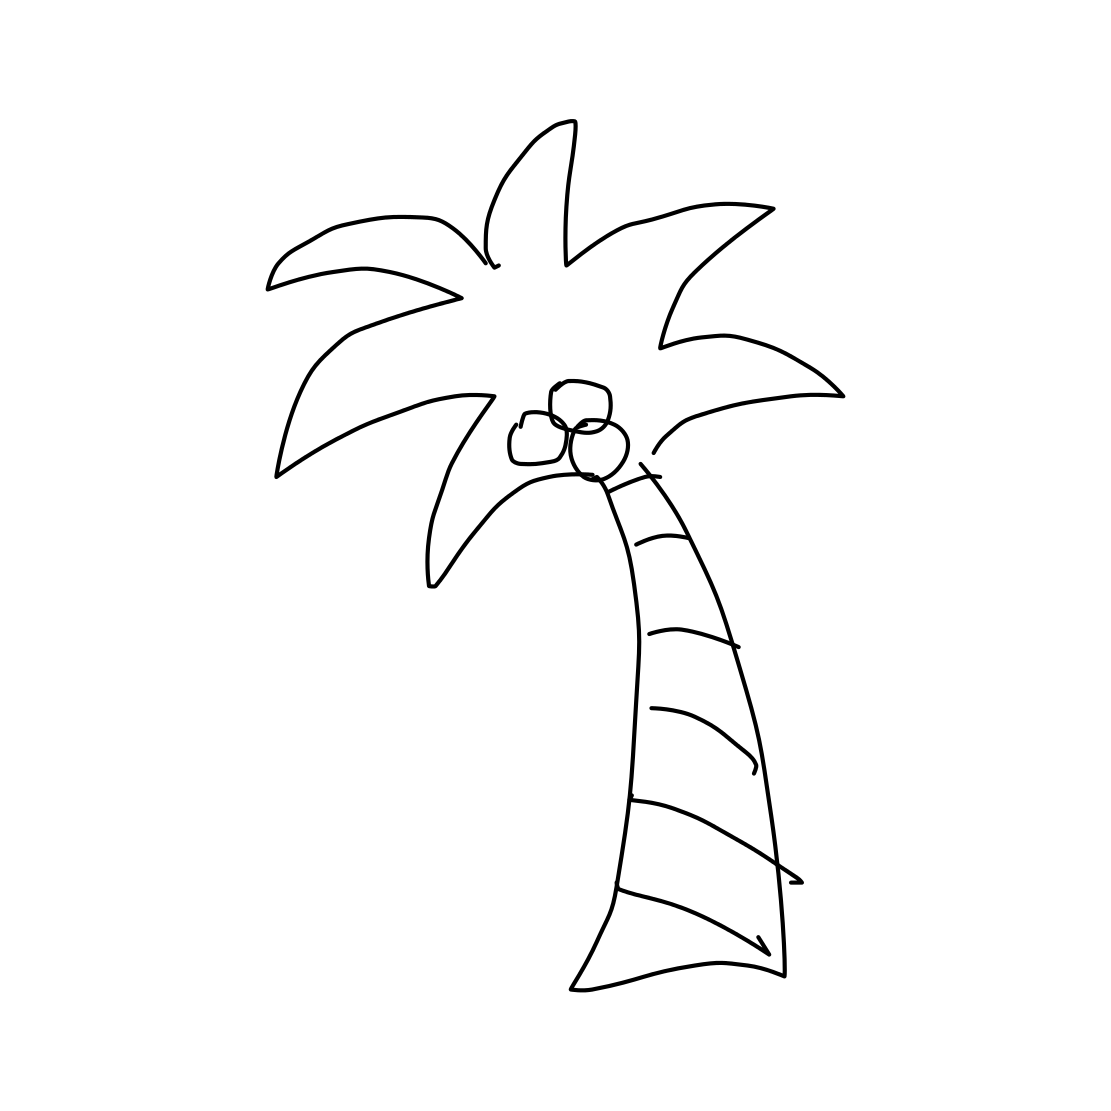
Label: palm tree